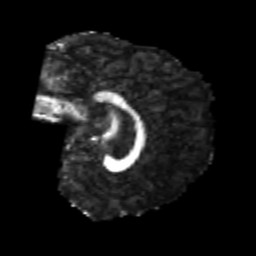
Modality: FA
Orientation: sagittal
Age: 22
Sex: male
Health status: healthy
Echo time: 0.074 s